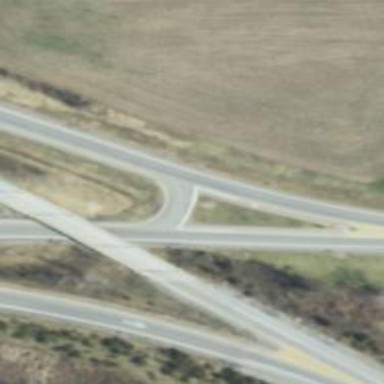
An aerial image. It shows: Primary link road with asphalt surface.